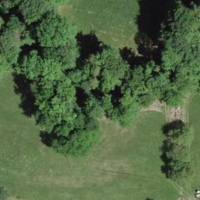
EUNIS habitat code: 44
Species observed at this site:
Bombus humilis